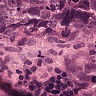
Metastatic tissue present: yes